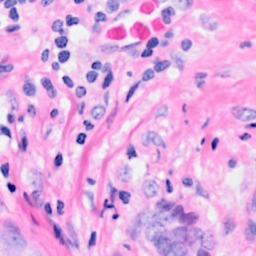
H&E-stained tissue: Breast